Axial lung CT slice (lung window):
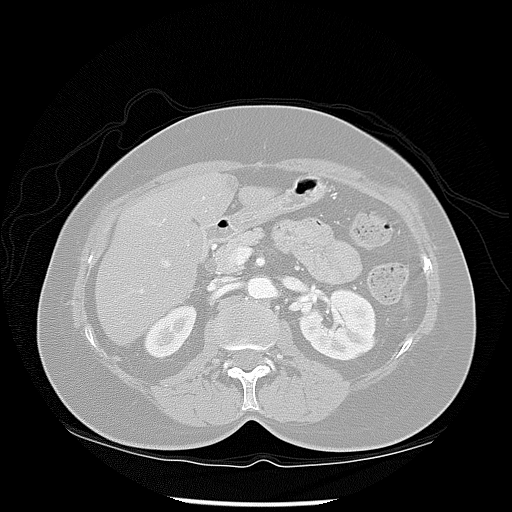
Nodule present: no